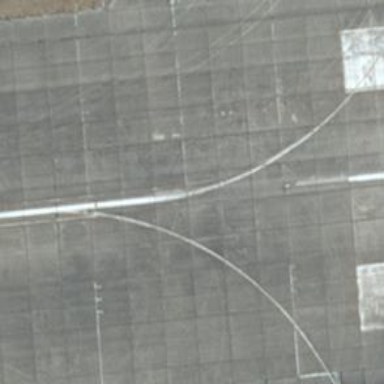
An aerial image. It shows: Concrete runway at airport.